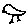
Label: bird